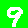
Digit: 9